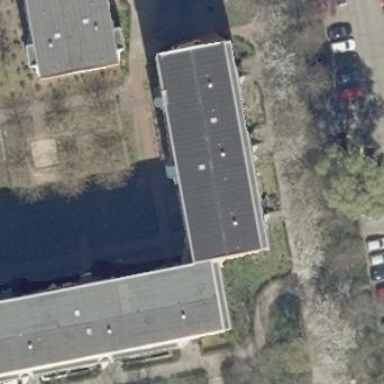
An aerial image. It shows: Building with apartments and flat roof.